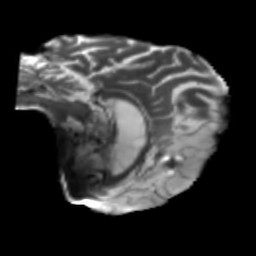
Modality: T2w
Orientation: sagittal
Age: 68
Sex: male
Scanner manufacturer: siemens
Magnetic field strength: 3 T
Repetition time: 5.47 s
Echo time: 0.0854 s